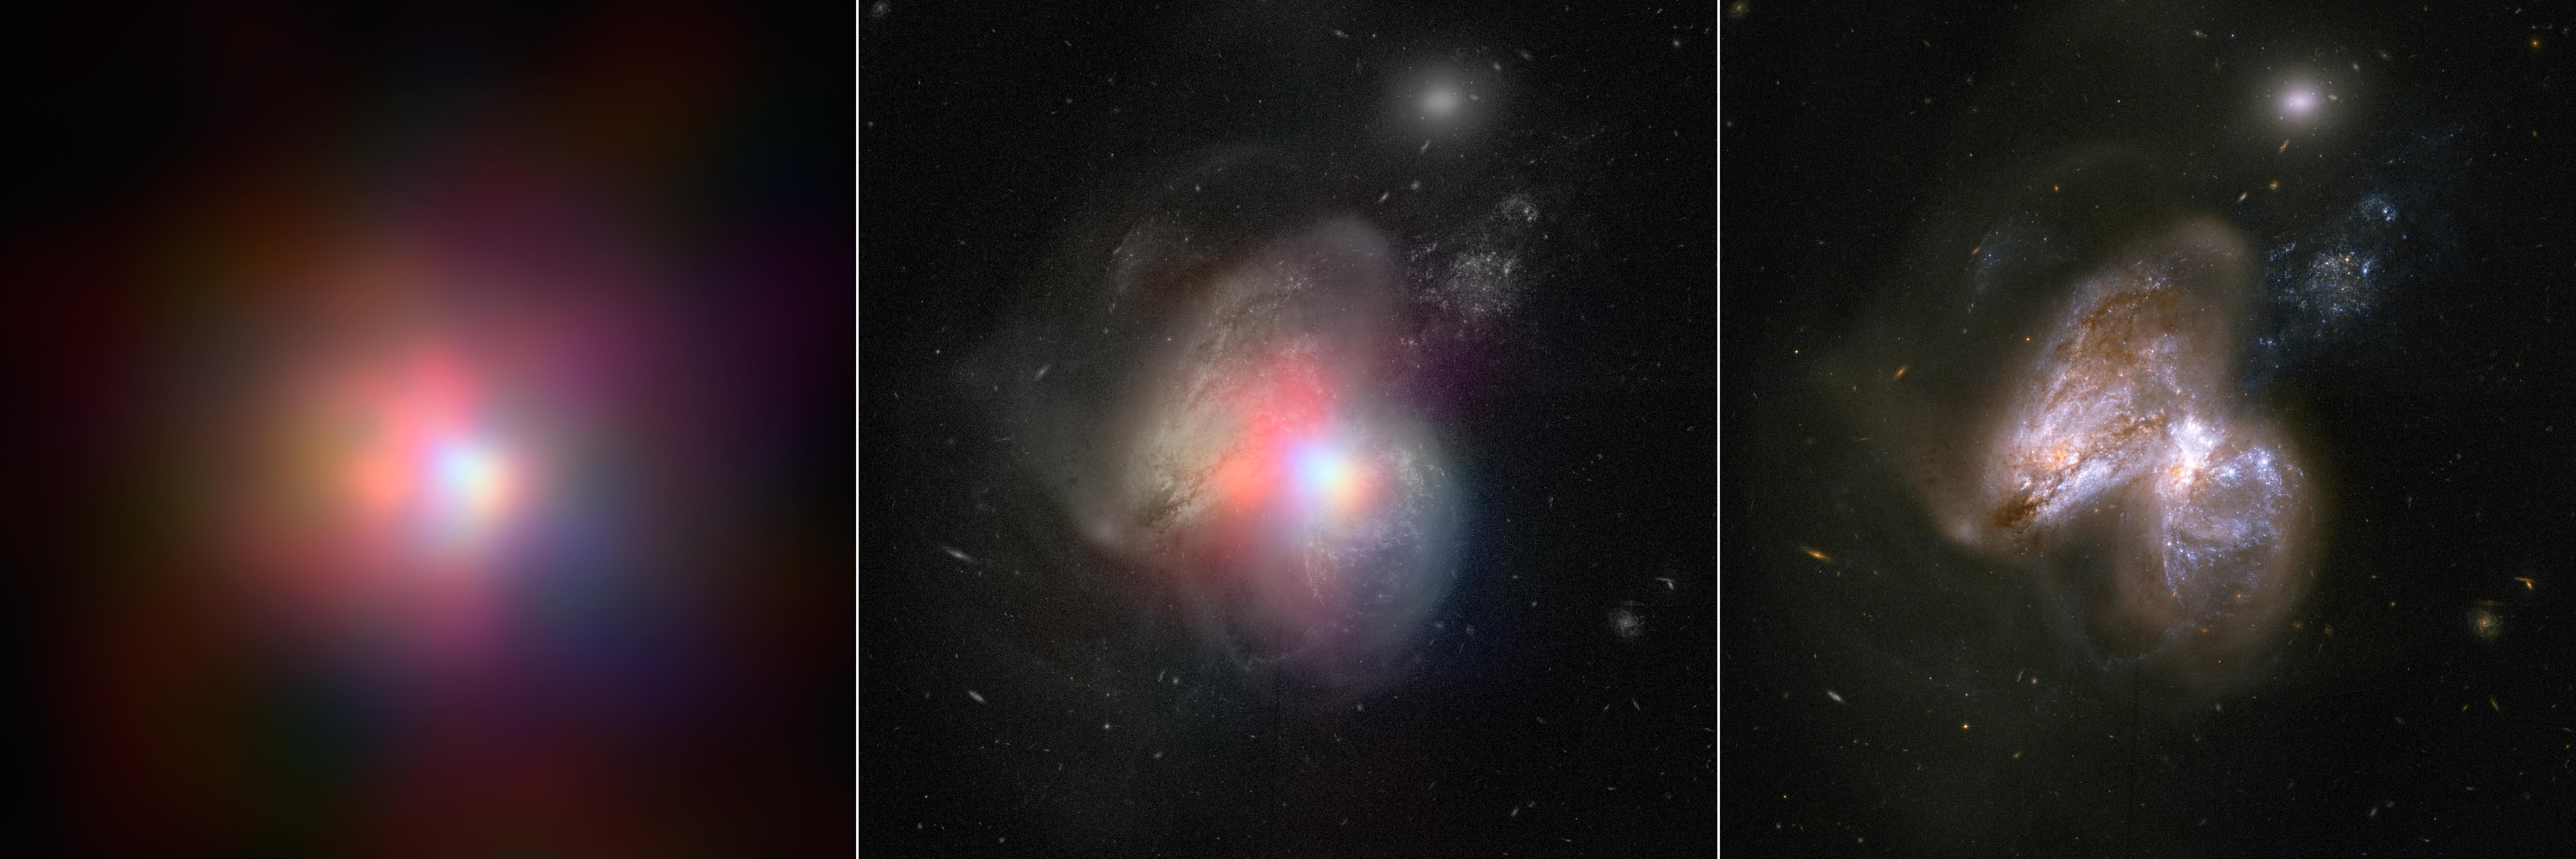
Tale of Two Black Holes Hubble Space Telescope,NuSTAR